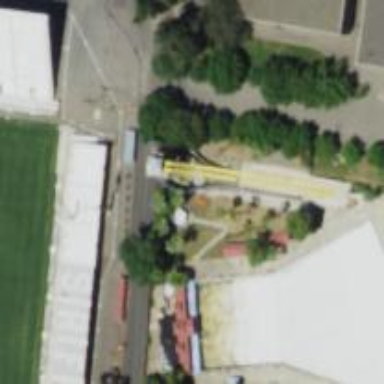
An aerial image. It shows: Water slide attraction.